Aerial crown-view tile of a tropical tree (Barro Colorado Island, Panama), acquired 20240918:
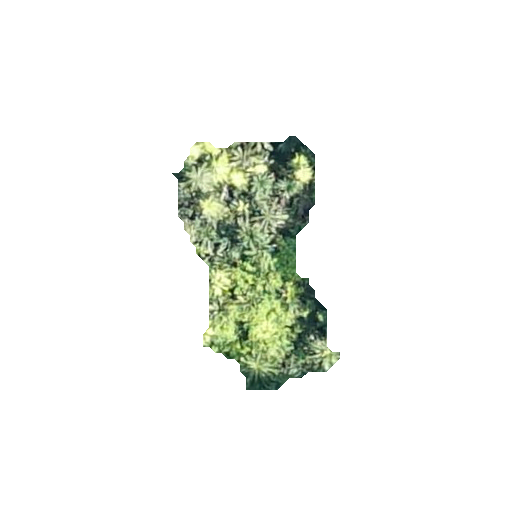
Species: Gustavia superba
GBIF accepted scientific name: Gustavia superba
Crown area: 41.937 m²